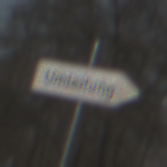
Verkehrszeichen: UmleitungswegweiserRechtsweisend
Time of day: MorningAfternoon
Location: Outdoor (Suburban)
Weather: PartlyCloudy
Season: NotSpecified
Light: Natural